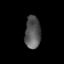
Tissue: skin
Cell type: Epithelial cells
Senescence score: 0.1849
Nuclear area (px): 496
Mean DAPI intensity: 86.905